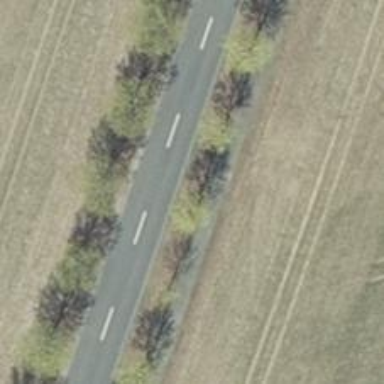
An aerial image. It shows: Row of trees in natural setting.